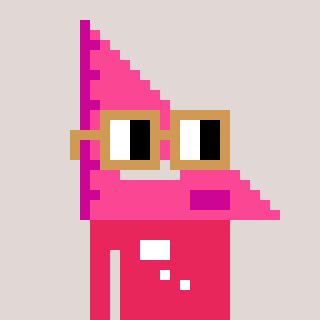
a pixel art character with square brown glasses, a squadron ruler-shaped head and a redpinkish-colored body on a warm background